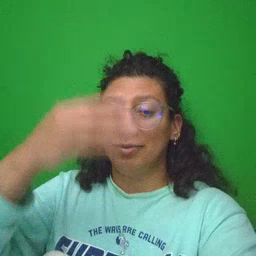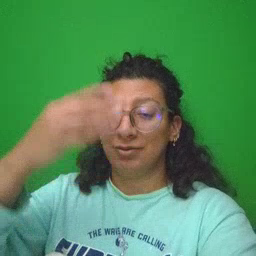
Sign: glasswindow